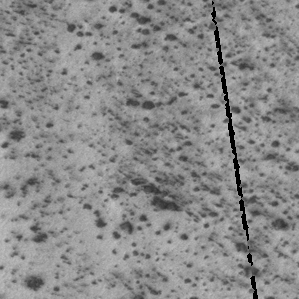
Label: frost